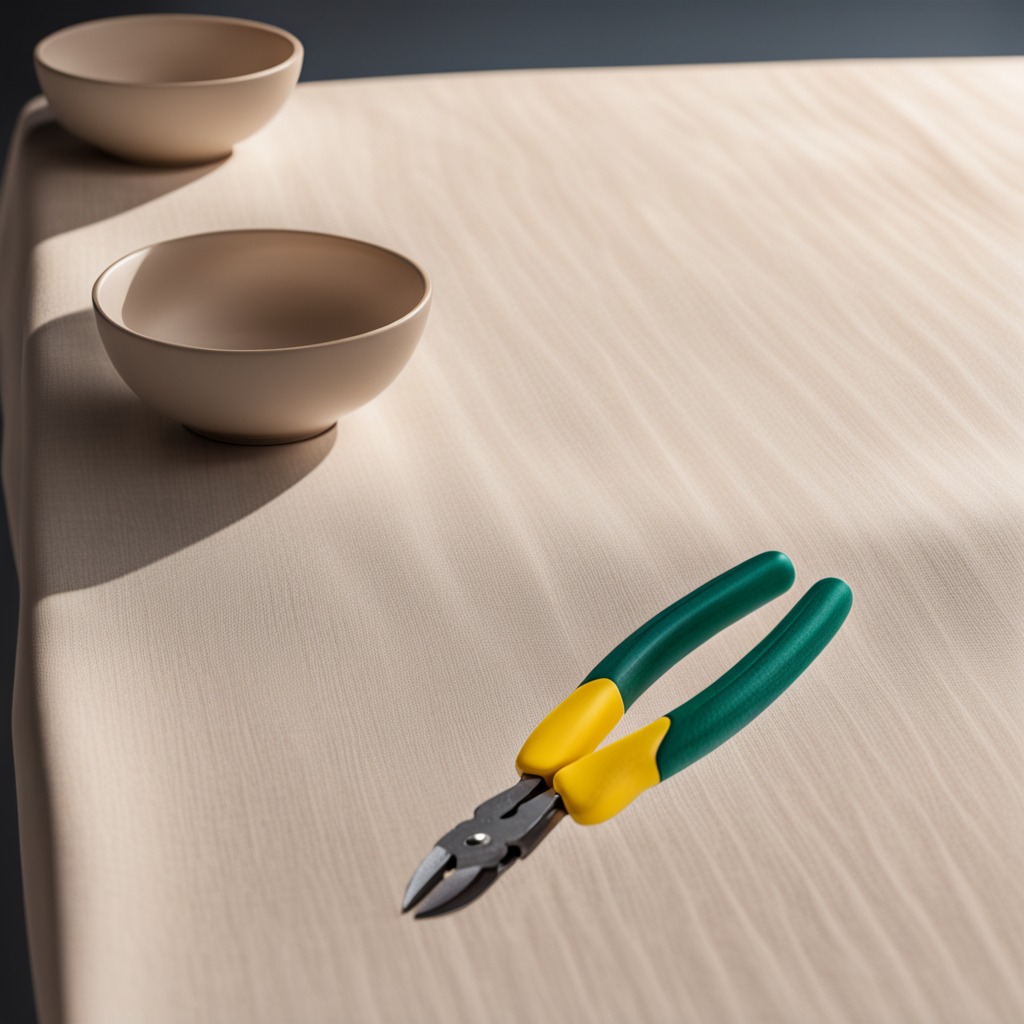
A plier is lying on the wooden table.